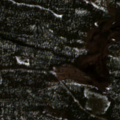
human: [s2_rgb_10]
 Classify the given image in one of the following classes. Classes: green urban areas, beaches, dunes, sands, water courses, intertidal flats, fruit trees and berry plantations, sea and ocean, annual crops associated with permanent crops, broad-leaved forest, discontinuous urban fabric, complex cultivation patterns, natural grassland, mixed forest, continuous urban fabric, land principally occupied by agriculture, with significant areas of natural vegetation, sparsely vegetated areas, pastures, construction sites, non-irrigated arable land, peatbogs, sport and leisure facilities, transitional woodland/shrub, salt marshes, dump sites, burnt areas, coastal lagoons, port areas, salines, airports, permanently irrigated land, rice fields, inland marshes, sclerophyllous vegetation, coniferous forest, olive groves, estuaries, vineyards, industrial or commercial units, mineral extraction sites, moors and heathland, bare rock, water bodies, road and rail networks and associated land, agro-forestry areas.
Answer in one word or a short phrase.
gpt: coniferous forest